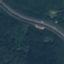
Label: Highway